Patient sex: F
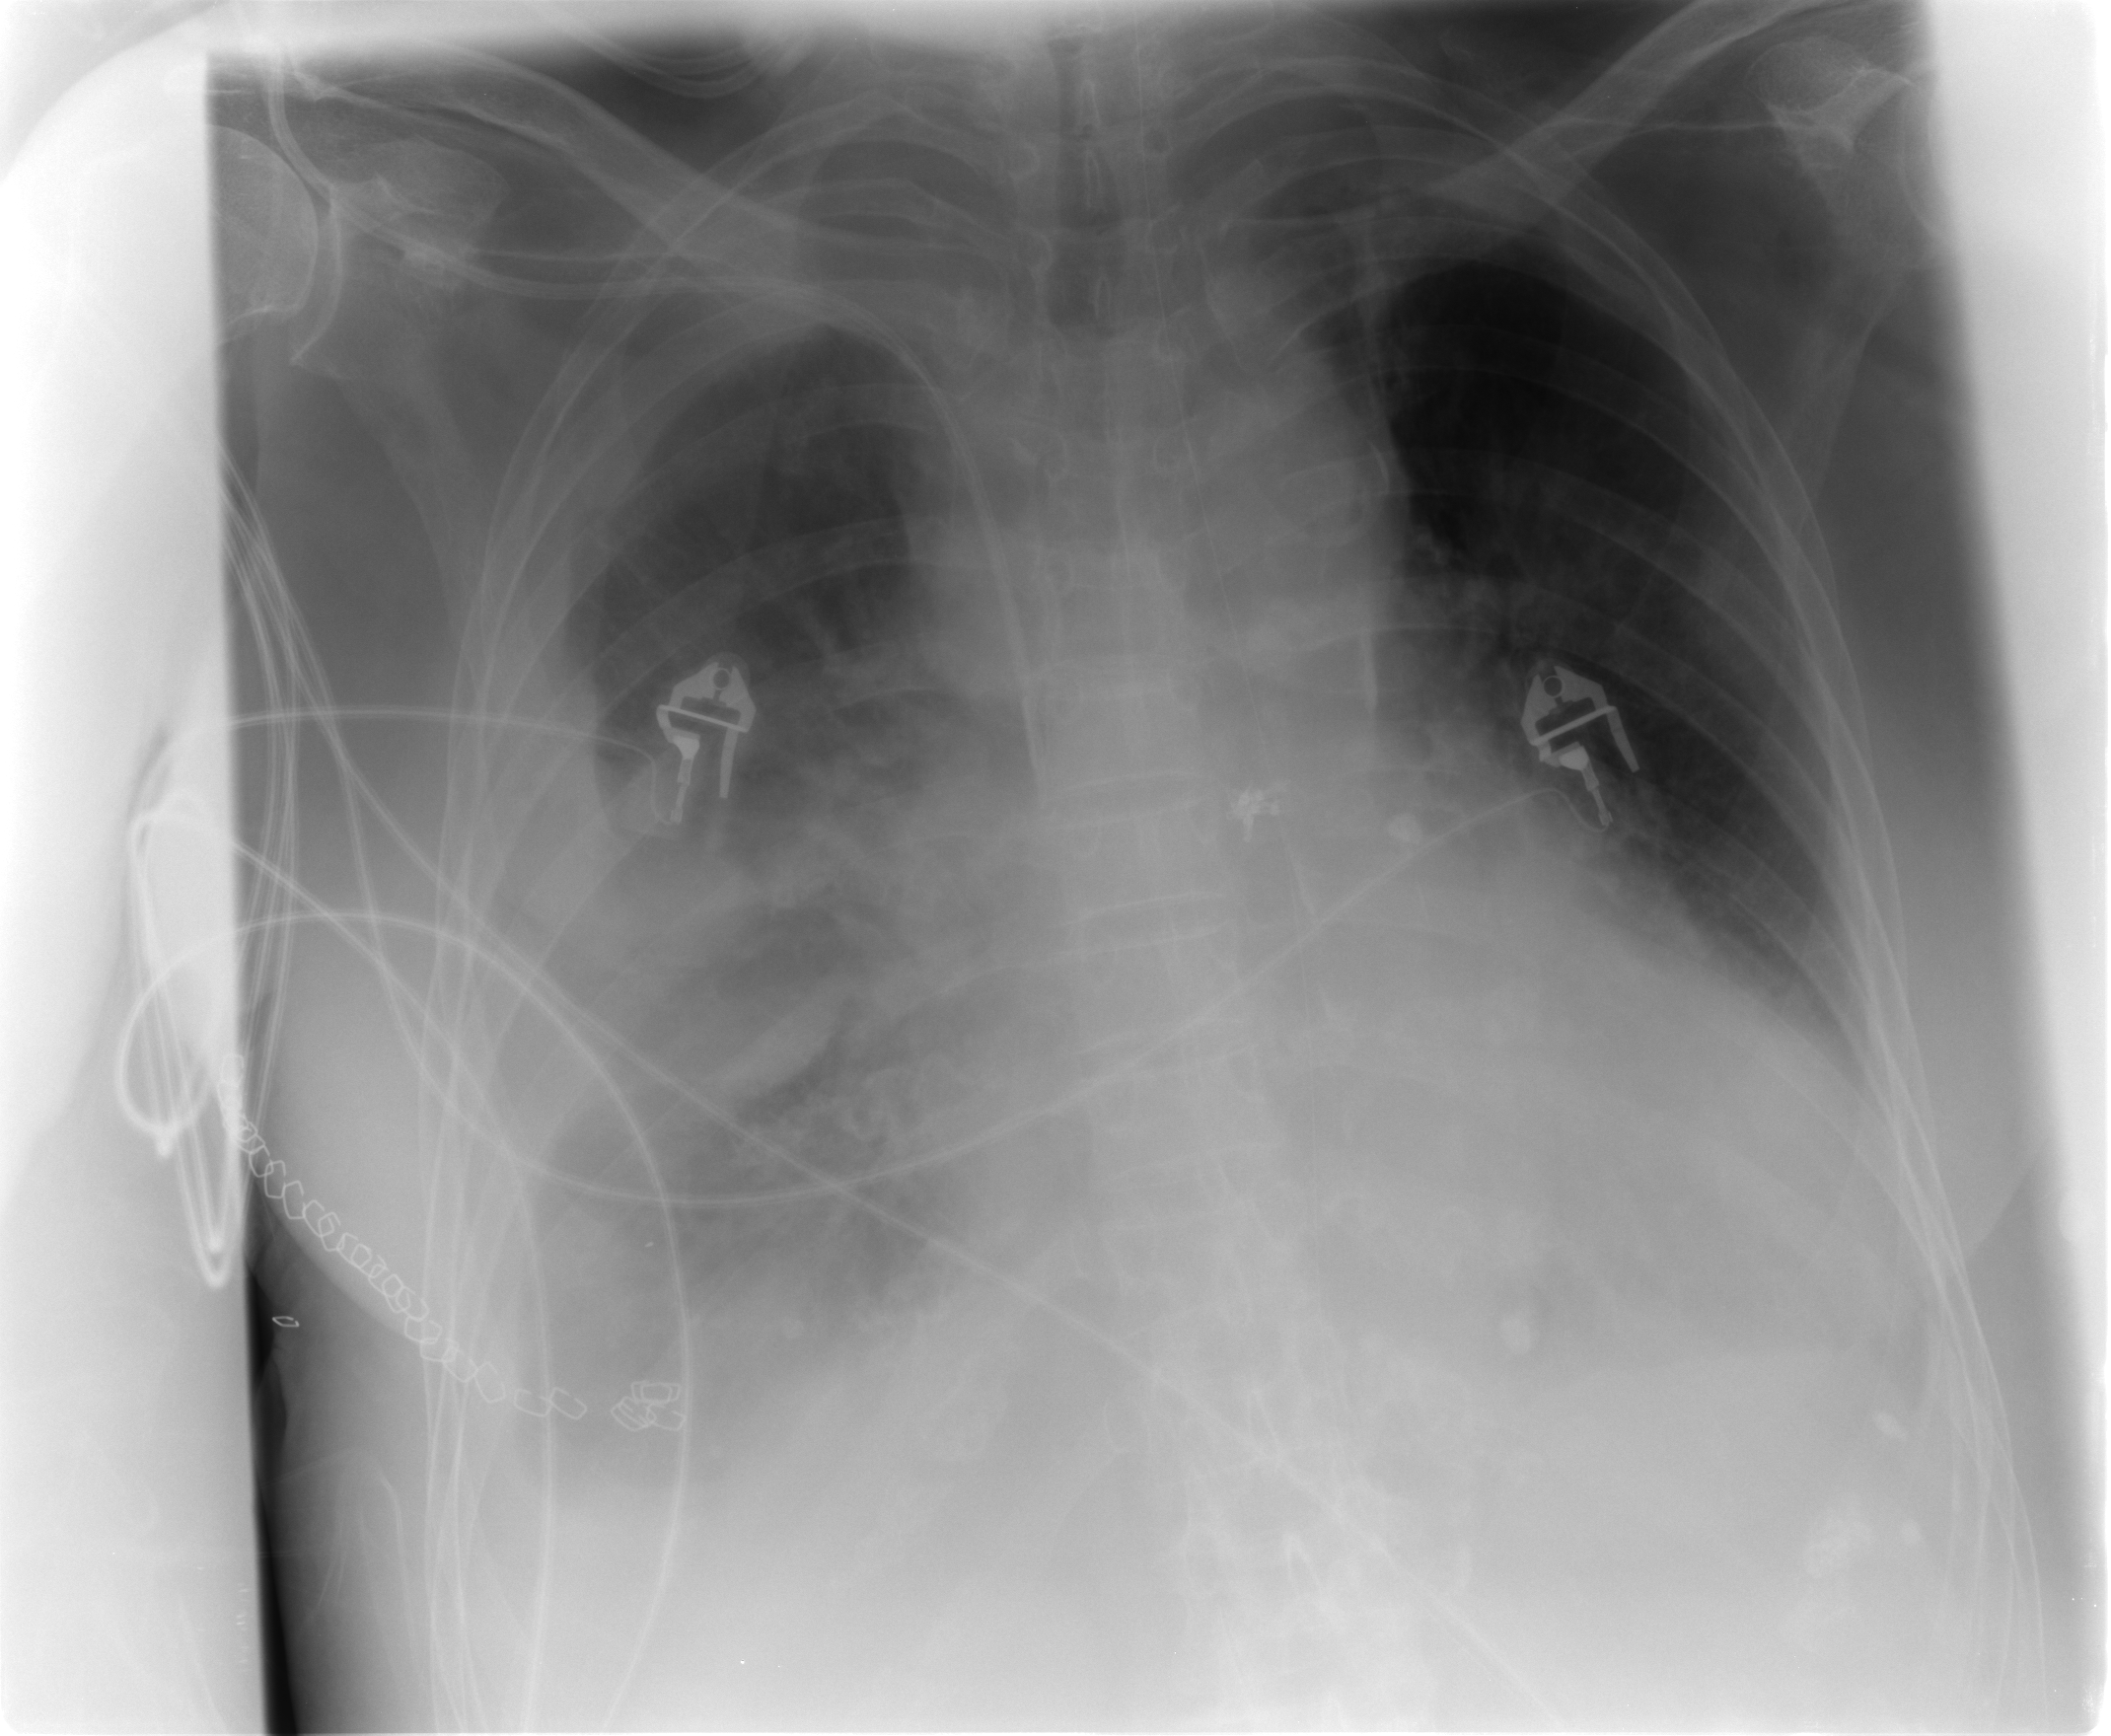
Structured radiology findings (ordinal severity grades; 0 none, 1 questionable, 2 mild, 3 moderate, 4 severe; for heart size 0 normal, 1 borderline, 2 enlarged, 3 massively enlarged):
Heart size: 2
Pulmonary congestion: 3
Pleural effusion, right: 3
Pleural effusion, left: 3
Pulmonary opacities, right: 2
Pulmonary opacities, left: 0
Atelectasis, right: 3
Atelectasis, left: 3